Platform: macOS
Application: Chrome
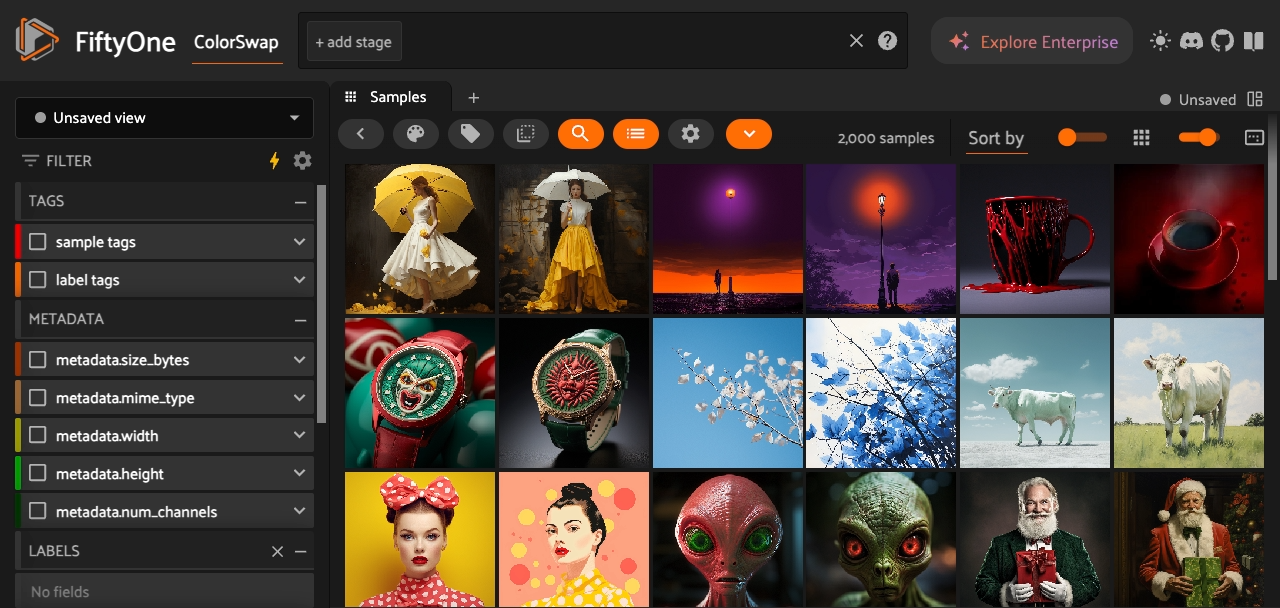
task_description: Open display options menu
action_type: click
element_info: Icon
steps_since_start: 1